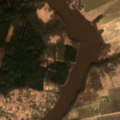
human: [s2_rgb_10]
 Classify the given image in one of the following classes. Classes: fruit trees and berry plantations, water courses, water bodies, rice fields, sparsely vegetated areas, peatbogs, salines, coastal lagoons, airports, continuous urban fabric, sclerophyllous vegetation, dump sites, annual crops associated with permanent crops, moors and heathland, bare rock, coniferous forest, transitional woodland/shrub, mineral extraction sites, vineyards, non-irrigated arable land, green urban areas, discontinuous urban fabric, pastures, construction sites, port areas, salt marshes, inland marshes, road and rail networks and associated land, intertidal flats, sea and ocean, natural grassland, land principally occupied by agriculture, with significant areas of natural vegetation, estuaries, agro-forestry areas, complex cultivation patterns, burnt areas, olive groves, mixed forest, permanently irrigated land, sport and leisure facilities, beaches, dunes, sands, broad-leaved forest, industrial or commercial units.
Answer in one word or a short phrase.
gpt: non-irrigated arable land, complex cultivation patterns, land principally occupied by agriculture, with significant areas of natural vegetation, coniferous forest, mixed forest, transitional woodland/shrub, water bodies